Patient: sex M, age 66
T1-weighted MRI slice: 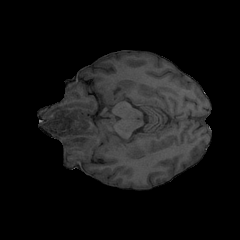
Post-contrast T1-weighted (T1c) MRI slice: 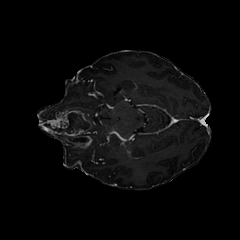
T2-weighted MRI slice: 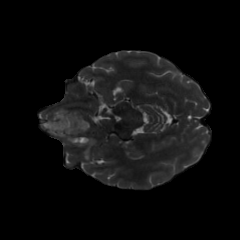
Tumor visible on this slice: yes
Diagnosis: Glioblastoma, IDH-wildtype
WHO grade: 4